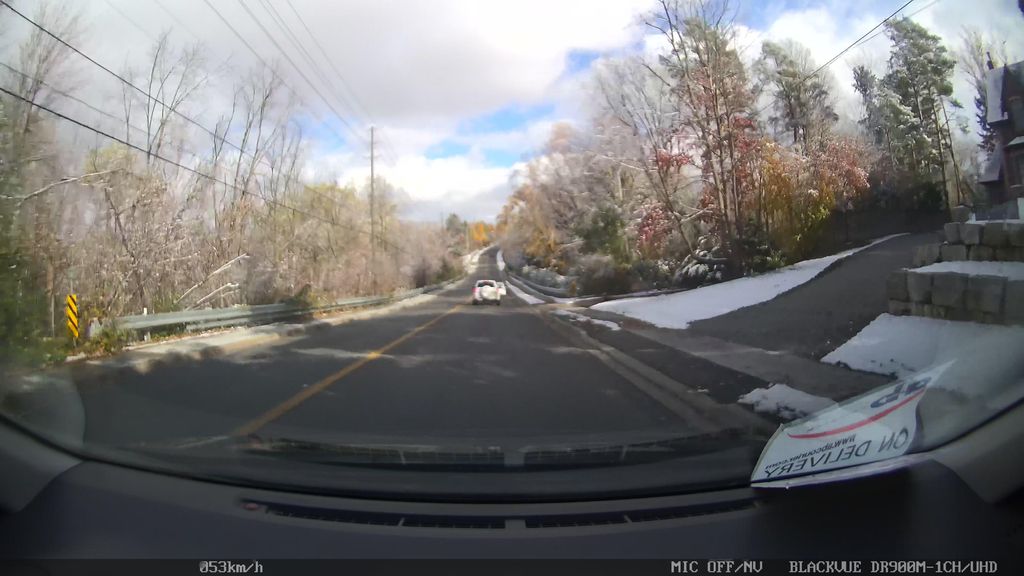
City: toronto